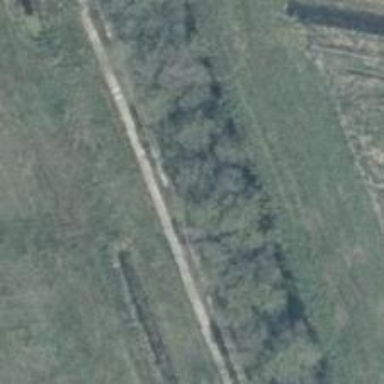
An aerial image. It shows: Row of broadleaved trees.